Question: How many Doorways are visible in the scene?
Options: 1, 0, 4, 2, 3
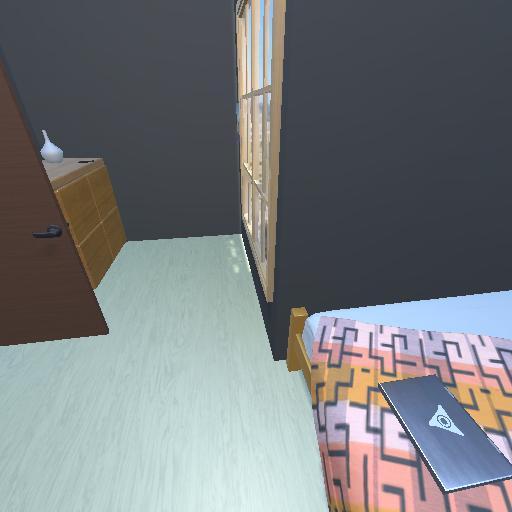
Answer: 1